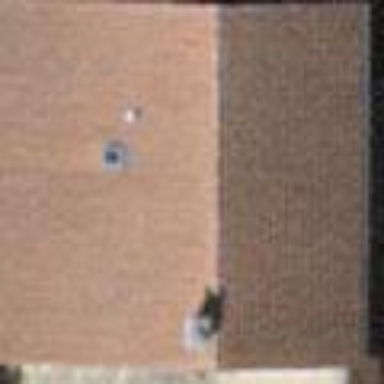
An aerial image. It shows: Gabled house with gabled roof.